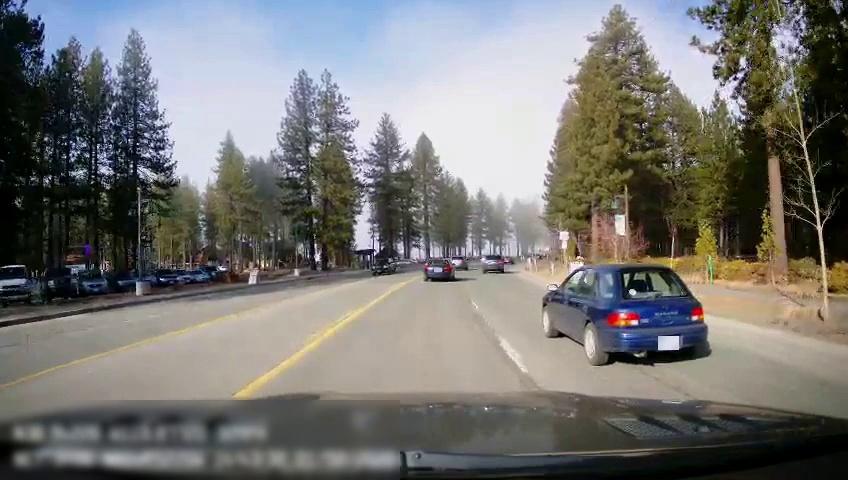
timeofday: Day
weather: Sunny
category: Drivable Space
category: Vehicles | Car
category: Vehicles | Car
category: Vehicles | SUV
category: Vehicles | SUV
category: Vehicles | SUV
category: Vehicles | SUV
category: Vehicles | Car
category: Vehicles | Car
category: Vehicles | Car
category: Vehicles | SUV
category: Vehicles | Car
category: Lanes | Opposite Lane
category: Lanes | Current Lane
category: Lanes | Current Lane
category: Traffic | Signs